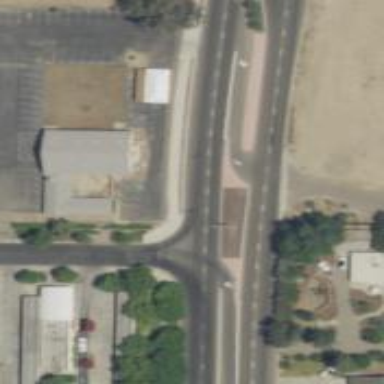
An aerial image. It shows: Secondary link road with asphalt surface.